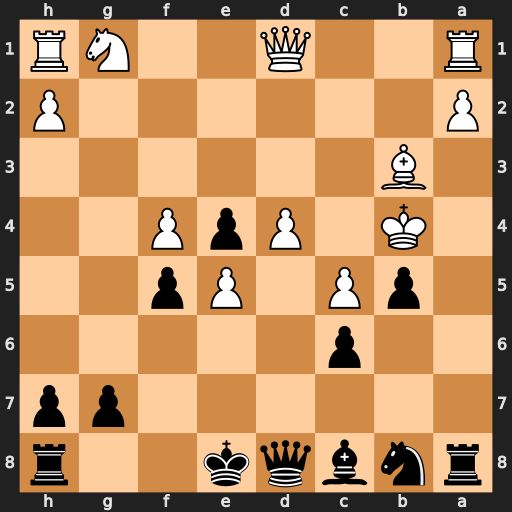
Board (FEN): rnbqk2r/6pp/2p5/1pP1Pp2/1K1PpP2/1B6/P6P/R2Q2NR
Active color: b
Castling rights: kq
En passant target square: -
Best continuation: Qa5#